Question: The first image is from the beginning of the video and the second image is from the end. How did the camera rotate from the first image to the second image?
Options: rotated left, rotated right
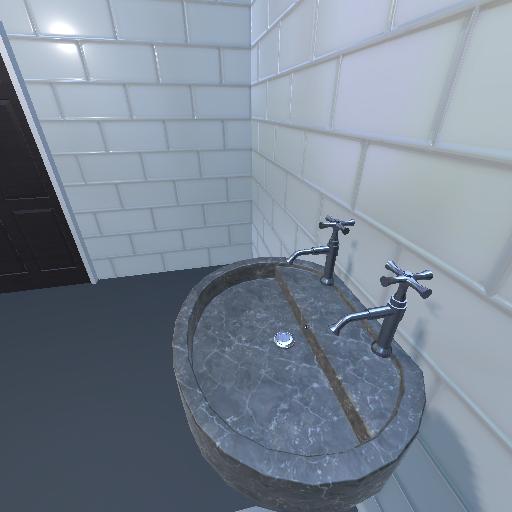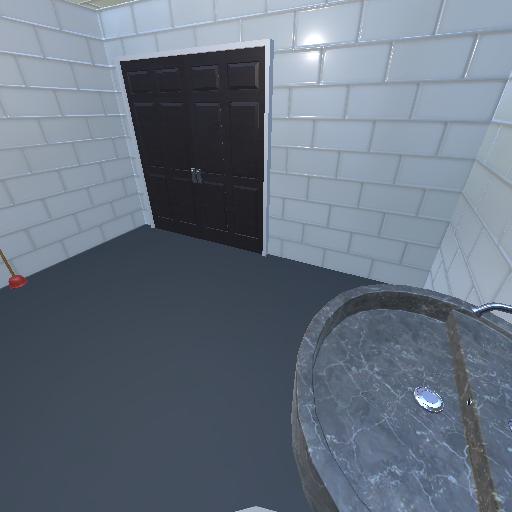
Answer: rotated left